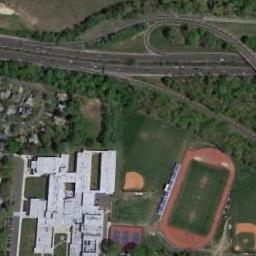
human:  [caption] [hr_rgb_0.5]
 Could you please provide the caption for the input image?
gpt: The track and field are built on the lawn, Next to residential areas, Roads and trees .

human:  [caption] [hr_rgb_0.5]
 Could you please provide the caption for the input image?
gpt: There are some white houses on the right of the track .

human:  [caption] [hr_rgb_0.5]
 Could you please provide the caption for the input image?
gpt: The ground track field is surrounded by some trees connected white buildings and some other sports areas are next to the ground track field .

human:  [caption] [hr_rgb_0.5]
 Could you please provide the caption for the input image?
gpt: There are a lot of buildings near the ground track field .

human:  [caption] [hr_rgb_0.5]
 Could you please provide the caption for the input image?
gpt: There are many trees and some white buildings beside the ground track field .